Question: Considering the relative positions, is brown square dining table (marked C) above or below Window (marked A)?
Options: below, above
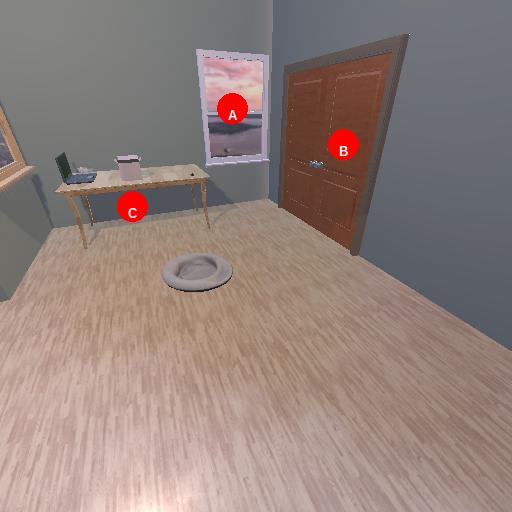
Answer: below